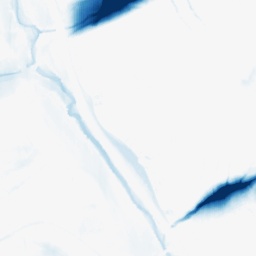
Category: morphological
Decomposition family: morphological_ellipse
Decomposition parameters: operation: closing
width: 50
height: 10
Upsampling method: sinc_blackman
Upsampling parameters: scale: 4
kernel_size: 16
Upsampling scale: 4